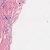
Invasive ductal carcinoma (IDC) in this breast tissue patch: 1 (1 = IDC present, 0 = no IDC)